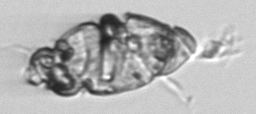
Label: Warnowia